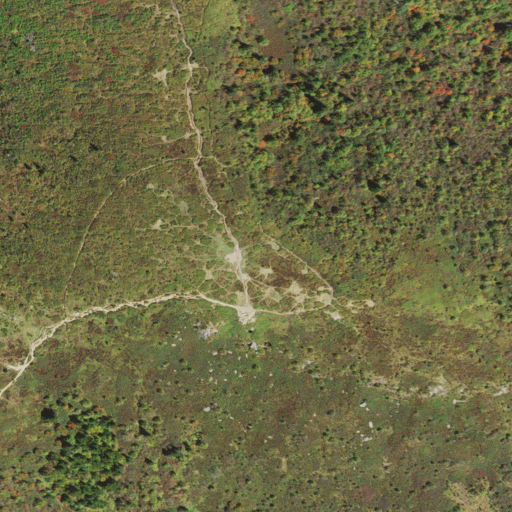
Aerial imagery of mountain in North Carolina named Black Balsam Knob containing shrub, deciduous forest, and mixed forest